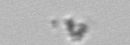
Label: detritus